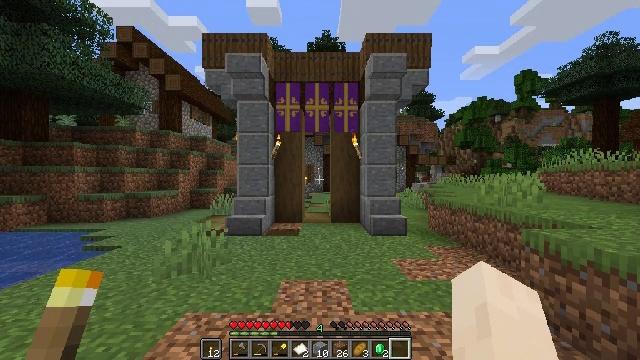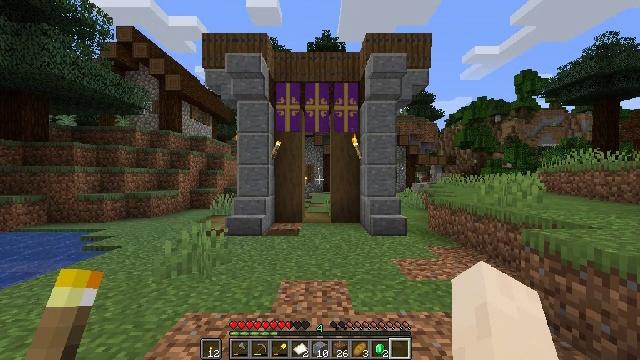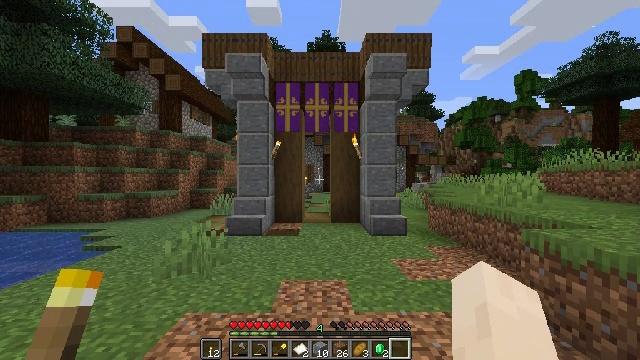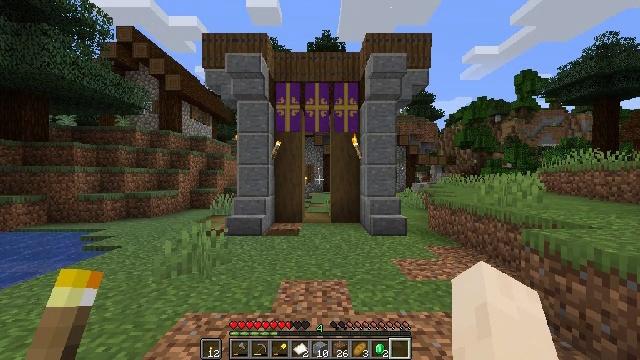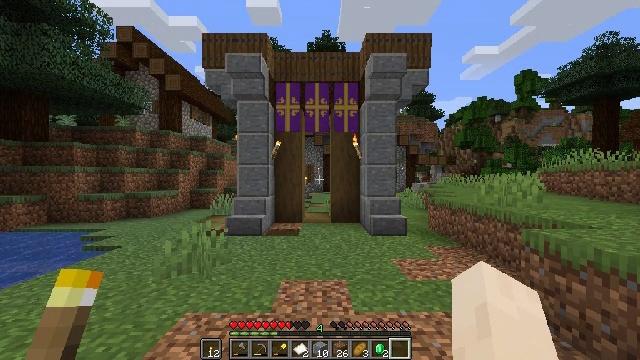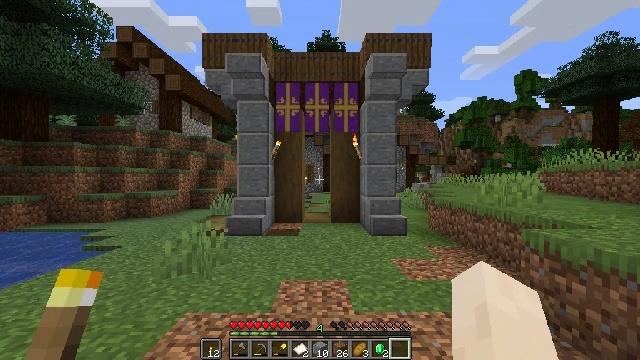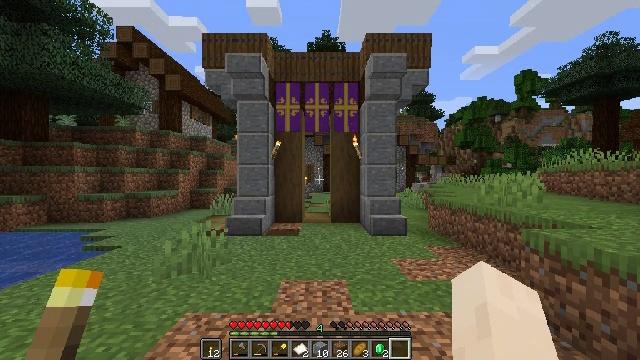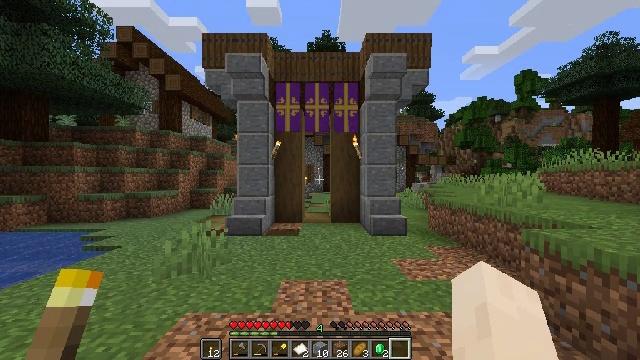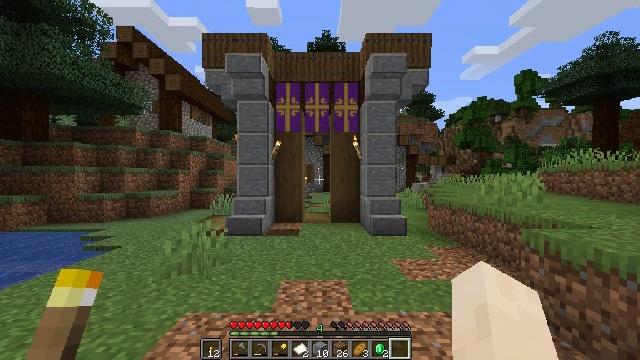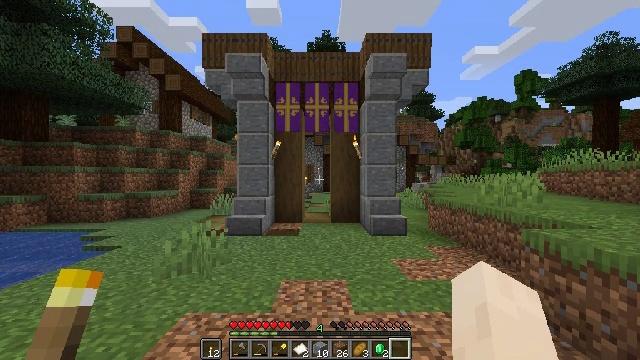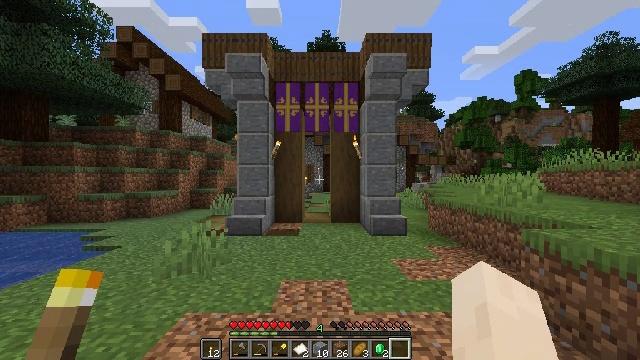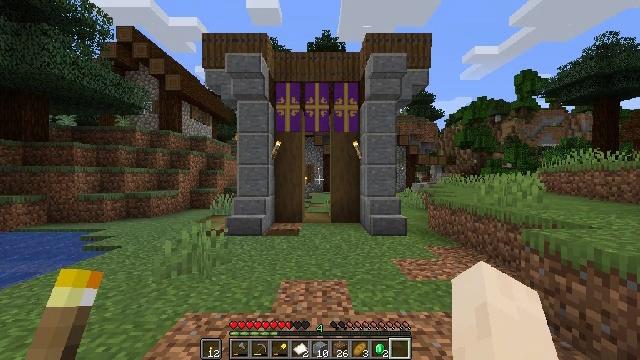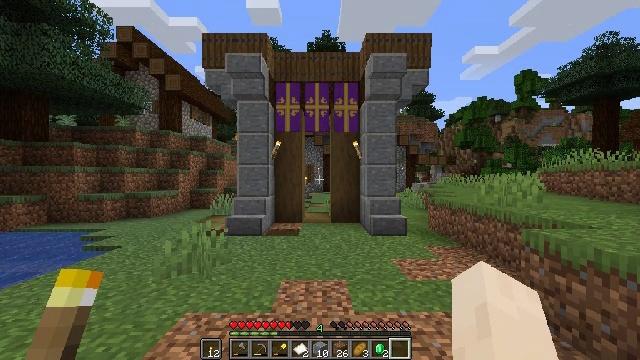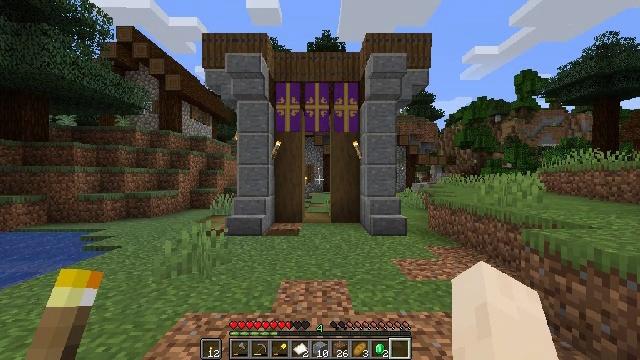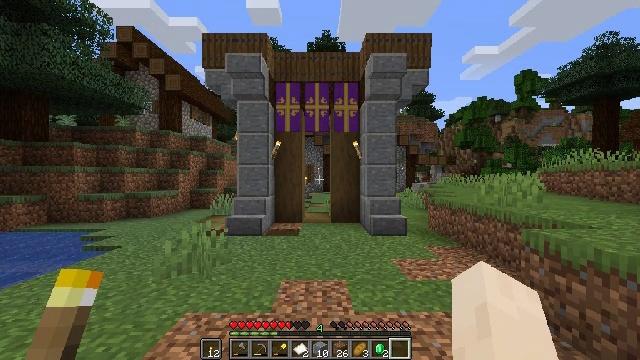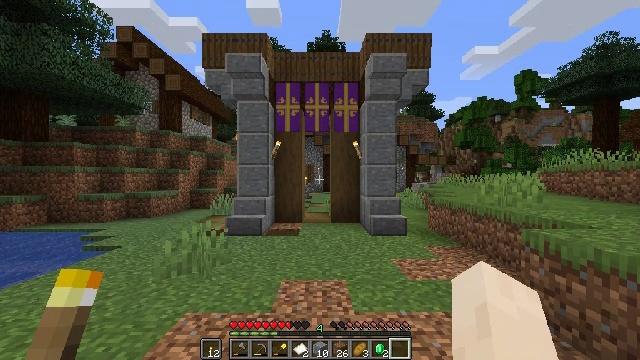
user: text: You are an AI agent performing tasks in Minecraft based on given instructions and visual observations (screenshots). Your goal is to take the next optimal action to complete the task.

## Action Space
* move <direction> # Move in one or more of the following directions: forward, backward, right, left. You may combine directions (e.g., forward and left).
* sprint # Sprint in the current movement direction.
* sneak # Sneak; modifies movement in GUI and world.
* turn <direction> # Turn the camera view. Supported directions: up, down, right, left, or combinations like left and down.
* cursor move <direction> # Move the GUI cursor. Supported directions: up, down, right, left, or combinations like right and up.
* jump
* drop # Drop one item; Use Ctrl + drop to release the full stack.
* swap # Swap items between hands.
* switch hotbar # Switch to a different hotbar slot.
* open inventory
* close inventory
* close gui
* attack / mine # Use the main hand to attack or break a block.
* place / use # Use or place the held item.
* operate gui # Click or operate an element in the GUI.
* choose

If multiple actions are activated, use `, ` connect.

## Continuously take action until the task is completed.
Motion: motion action
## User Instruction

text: Attack the wall to gather the purple wall banner.
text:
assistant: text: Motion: no_op
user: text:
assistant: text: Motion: no_op
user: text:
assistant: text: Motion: no_op
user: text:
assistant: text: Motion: no_op
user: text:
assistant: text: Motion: no_op
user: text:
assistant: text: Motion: no_op
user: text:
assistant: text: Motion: no_op
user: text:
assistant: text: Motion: no_op
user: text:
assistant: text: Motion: no_op
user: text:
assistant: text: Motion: no_op
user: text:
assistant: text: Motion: no_op
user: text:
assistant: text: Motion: no_op
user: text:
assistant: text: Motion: no_op
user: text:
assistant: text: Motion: no_op
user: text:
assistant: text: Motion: no_op
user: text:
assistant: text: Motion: no_op
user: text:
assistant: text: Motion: no_op
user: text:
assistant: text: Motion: no_op
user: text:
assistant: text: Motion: no_op
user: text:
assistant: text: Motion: no_op
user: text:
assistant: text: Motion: no_op
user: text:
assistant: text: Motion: no_op
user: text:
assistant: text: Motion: no_op
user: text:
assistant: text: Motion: no_op
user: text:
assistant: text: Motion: no_op
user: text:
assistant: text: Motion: no_op
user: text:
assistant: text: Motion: no_op
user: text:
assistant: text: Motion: no_op
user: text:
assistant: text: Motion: no_op
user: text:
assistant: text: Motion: no_op